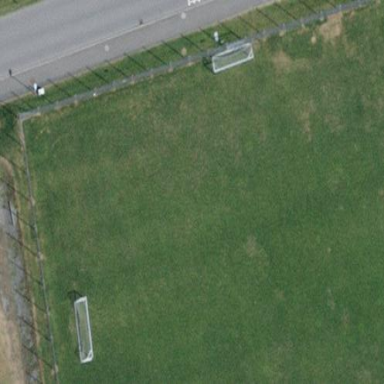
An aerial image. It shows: Soccer pitch for outdoor sports and leisure activities.